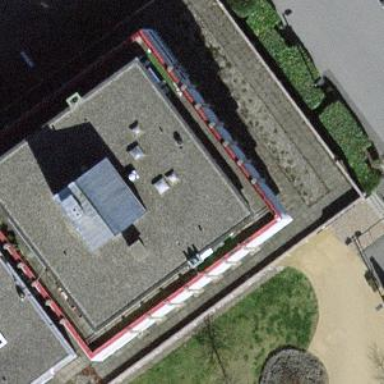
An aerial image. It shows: Part of building is shown in the image.